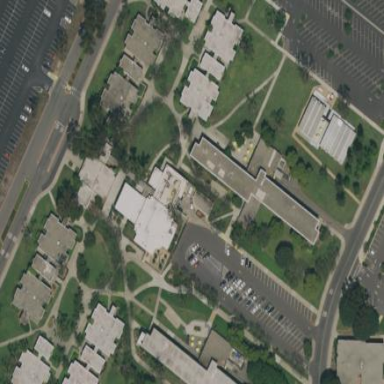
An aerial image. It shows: View of university building.